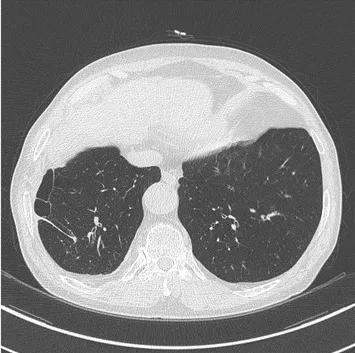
Computed tomogram image indicating peripheral bullous changes in the right lower lobe.
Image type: radiology (ct)